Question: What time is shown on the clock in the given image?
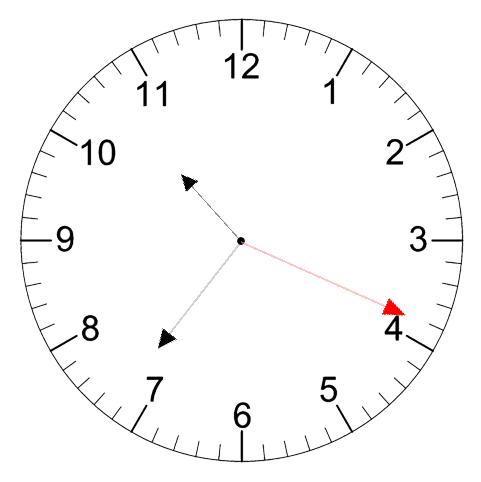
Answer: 10:36:19